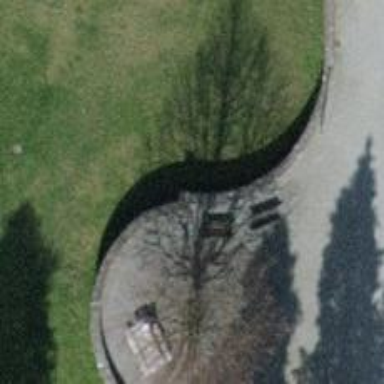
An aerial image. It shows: Brown bench.